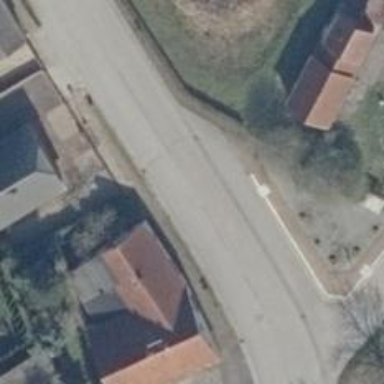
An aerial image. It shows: Left sidewalk along asphalt tertiary road.